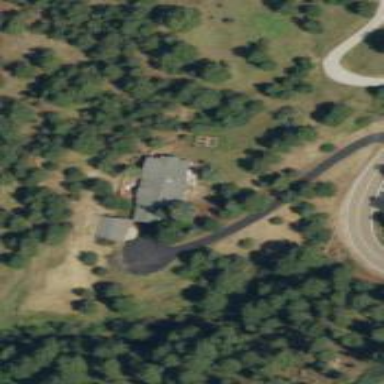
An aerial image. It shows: Driveway leading to service road.